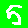
Digit: 5